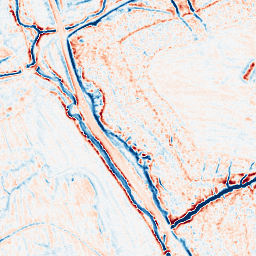
Category: multiscale
Decomposition family: dog_multiscale
Decomposition parameters: sigma_ratio: 1.6
n_scales: 3
base_sigma: 0.5
Upsampling method: edge_directed
Upsampling parameters: scale: 4
Upsampling scale: 4